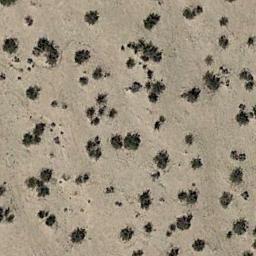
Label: chaparral